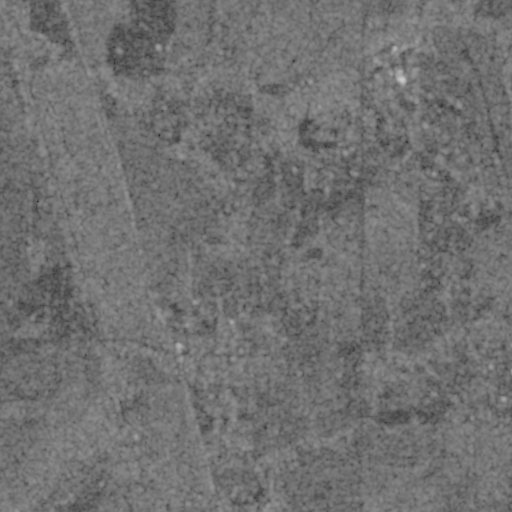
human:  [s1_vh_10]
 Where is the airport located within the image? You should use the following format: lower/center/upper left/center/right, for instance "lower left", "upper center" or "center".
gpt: The airport is located in the upper right of the image.
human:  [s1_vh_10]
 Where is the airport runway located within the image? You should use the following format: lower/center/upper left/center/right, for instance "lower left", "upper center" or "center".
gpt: The airport runway is located in the upper right of the image.
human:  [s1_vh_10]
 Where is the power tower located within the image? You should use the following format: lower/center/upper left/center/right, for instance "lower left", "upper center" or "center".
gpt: The power tower is located in the lower right of the image.
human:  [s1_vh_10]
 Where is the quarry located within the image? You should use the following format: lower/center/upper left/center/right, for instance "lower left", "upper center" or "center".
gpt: The quarry is located in the upper right of the image.
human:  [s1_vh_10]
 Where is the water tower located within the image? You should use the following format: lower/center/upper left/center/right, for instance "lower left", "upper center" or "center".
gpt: The water tower is located in the lower center of the image.
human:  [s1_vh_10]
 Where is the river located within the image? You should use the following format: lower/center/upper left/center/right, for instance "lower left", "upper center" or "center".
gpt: The river is located in the left of the image.
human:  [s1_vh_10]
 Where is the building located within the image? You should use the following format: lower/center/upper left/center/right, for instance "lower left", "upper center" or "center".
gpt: There is no building in the image.

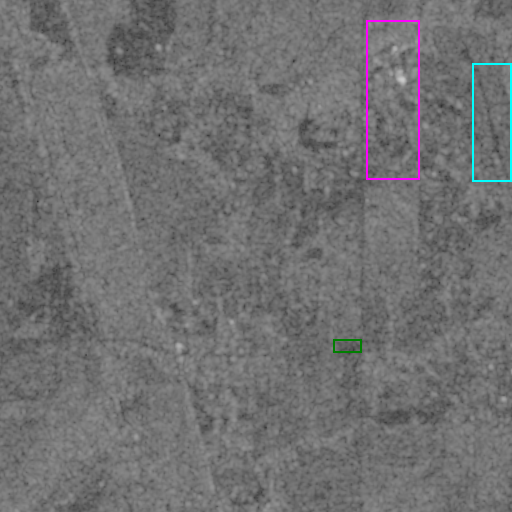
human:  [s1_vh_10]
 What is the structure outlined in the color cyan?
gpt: The structure outlined in cyan is an airport.
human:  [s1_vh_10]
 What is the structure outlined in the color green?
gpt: The structure outlined in green is a park.
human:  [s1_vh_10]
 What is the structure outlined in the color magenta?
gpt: The structure outlined in magenta is a quarry.
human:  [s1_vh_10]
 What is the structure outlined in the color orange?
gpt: There is no orange outline.